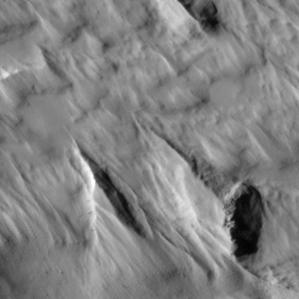
Label: non_frost